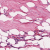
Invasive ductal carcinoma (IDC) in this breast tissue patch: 0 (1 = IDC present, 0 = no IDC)